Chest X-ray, AP view. Patient: 26 years old, sex F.
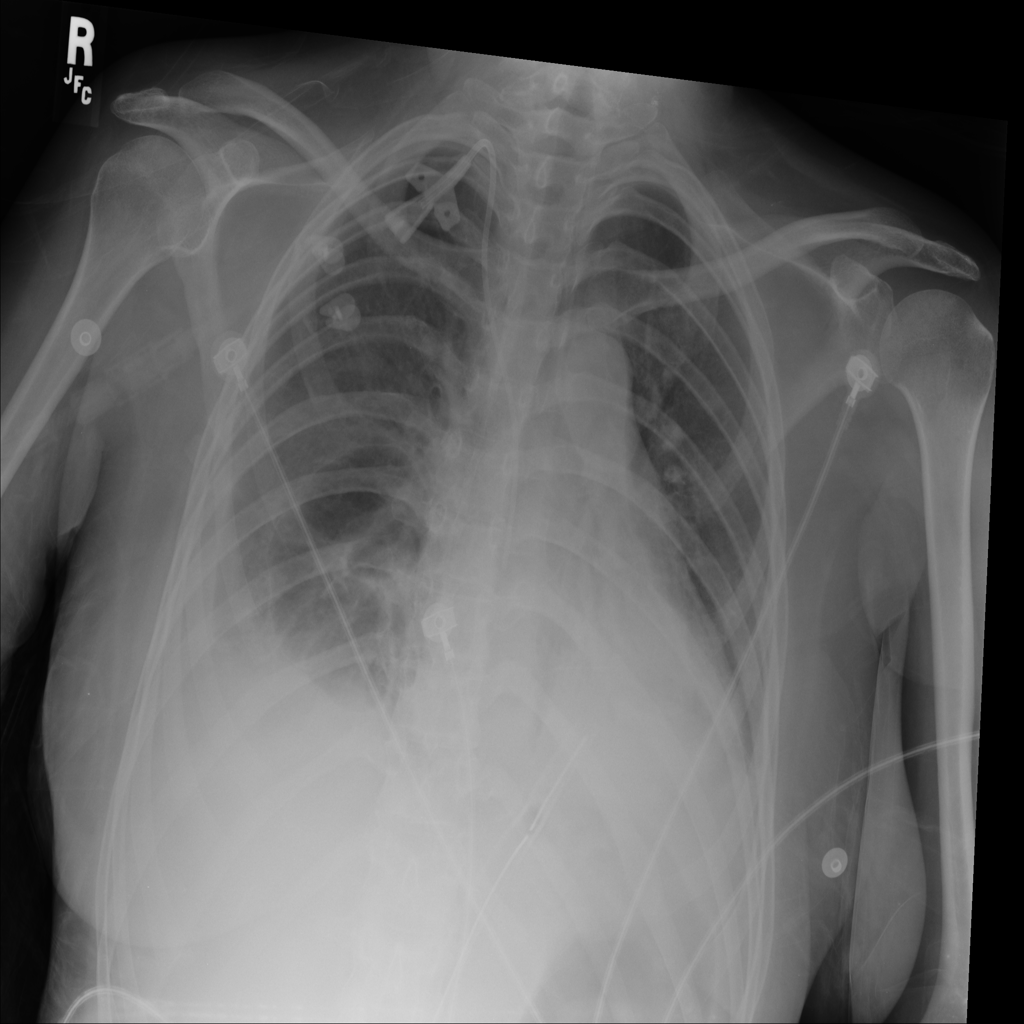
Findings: Consolidation